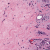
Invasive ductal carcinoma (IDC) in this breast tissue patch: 0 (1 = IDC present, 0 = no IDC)